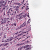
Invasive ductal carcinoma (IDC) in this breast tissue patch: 1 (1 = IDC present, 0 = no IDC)